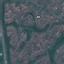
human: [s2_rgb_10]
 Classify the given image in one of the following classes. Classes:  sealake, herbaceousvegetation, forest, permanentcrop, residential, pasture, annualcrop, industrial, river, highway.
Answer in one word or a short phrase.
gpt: Residential